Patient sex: M
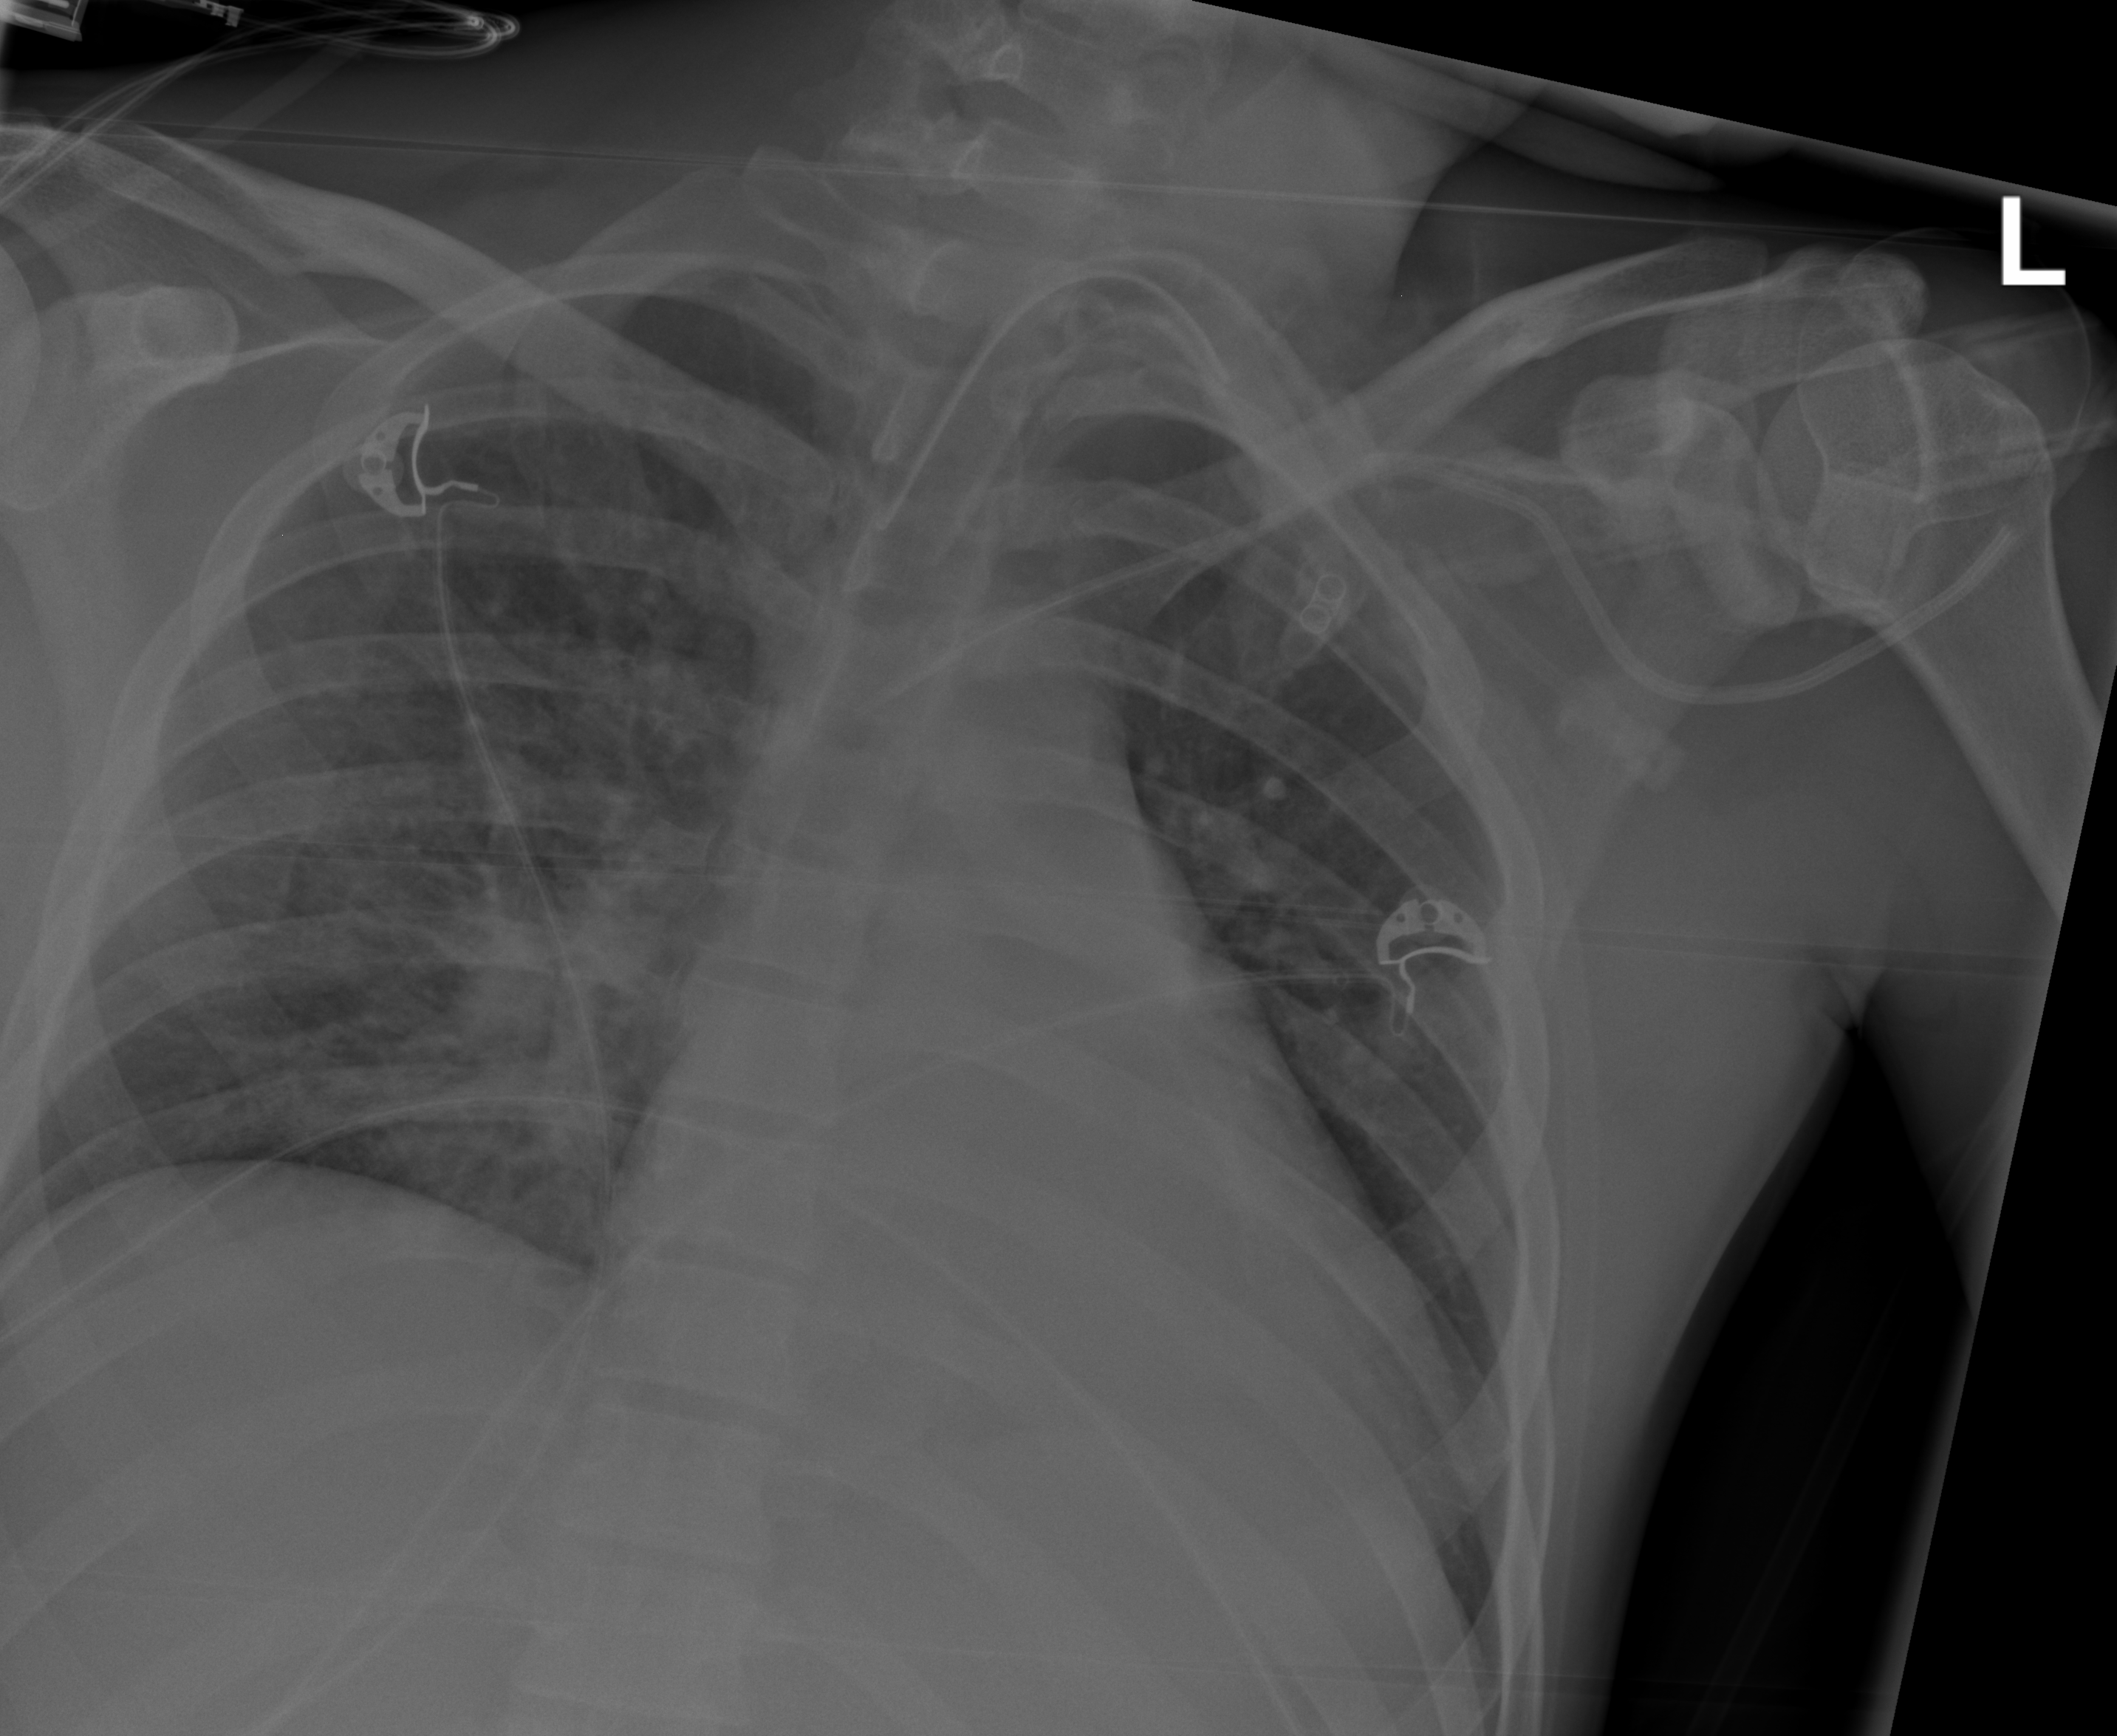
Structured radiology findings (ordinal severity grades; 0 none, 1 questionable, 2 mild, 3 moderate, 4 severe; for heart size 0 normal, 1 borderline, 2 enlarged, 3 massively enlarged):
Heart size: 0
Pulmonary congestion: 1
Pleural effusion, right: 0
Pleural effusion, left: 0
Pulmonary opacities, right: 3
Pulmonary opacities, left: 0
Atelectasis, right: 2
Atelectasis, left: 0